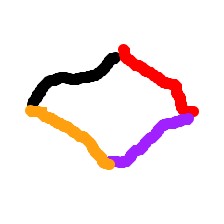
Shape: rhombus